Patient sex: M
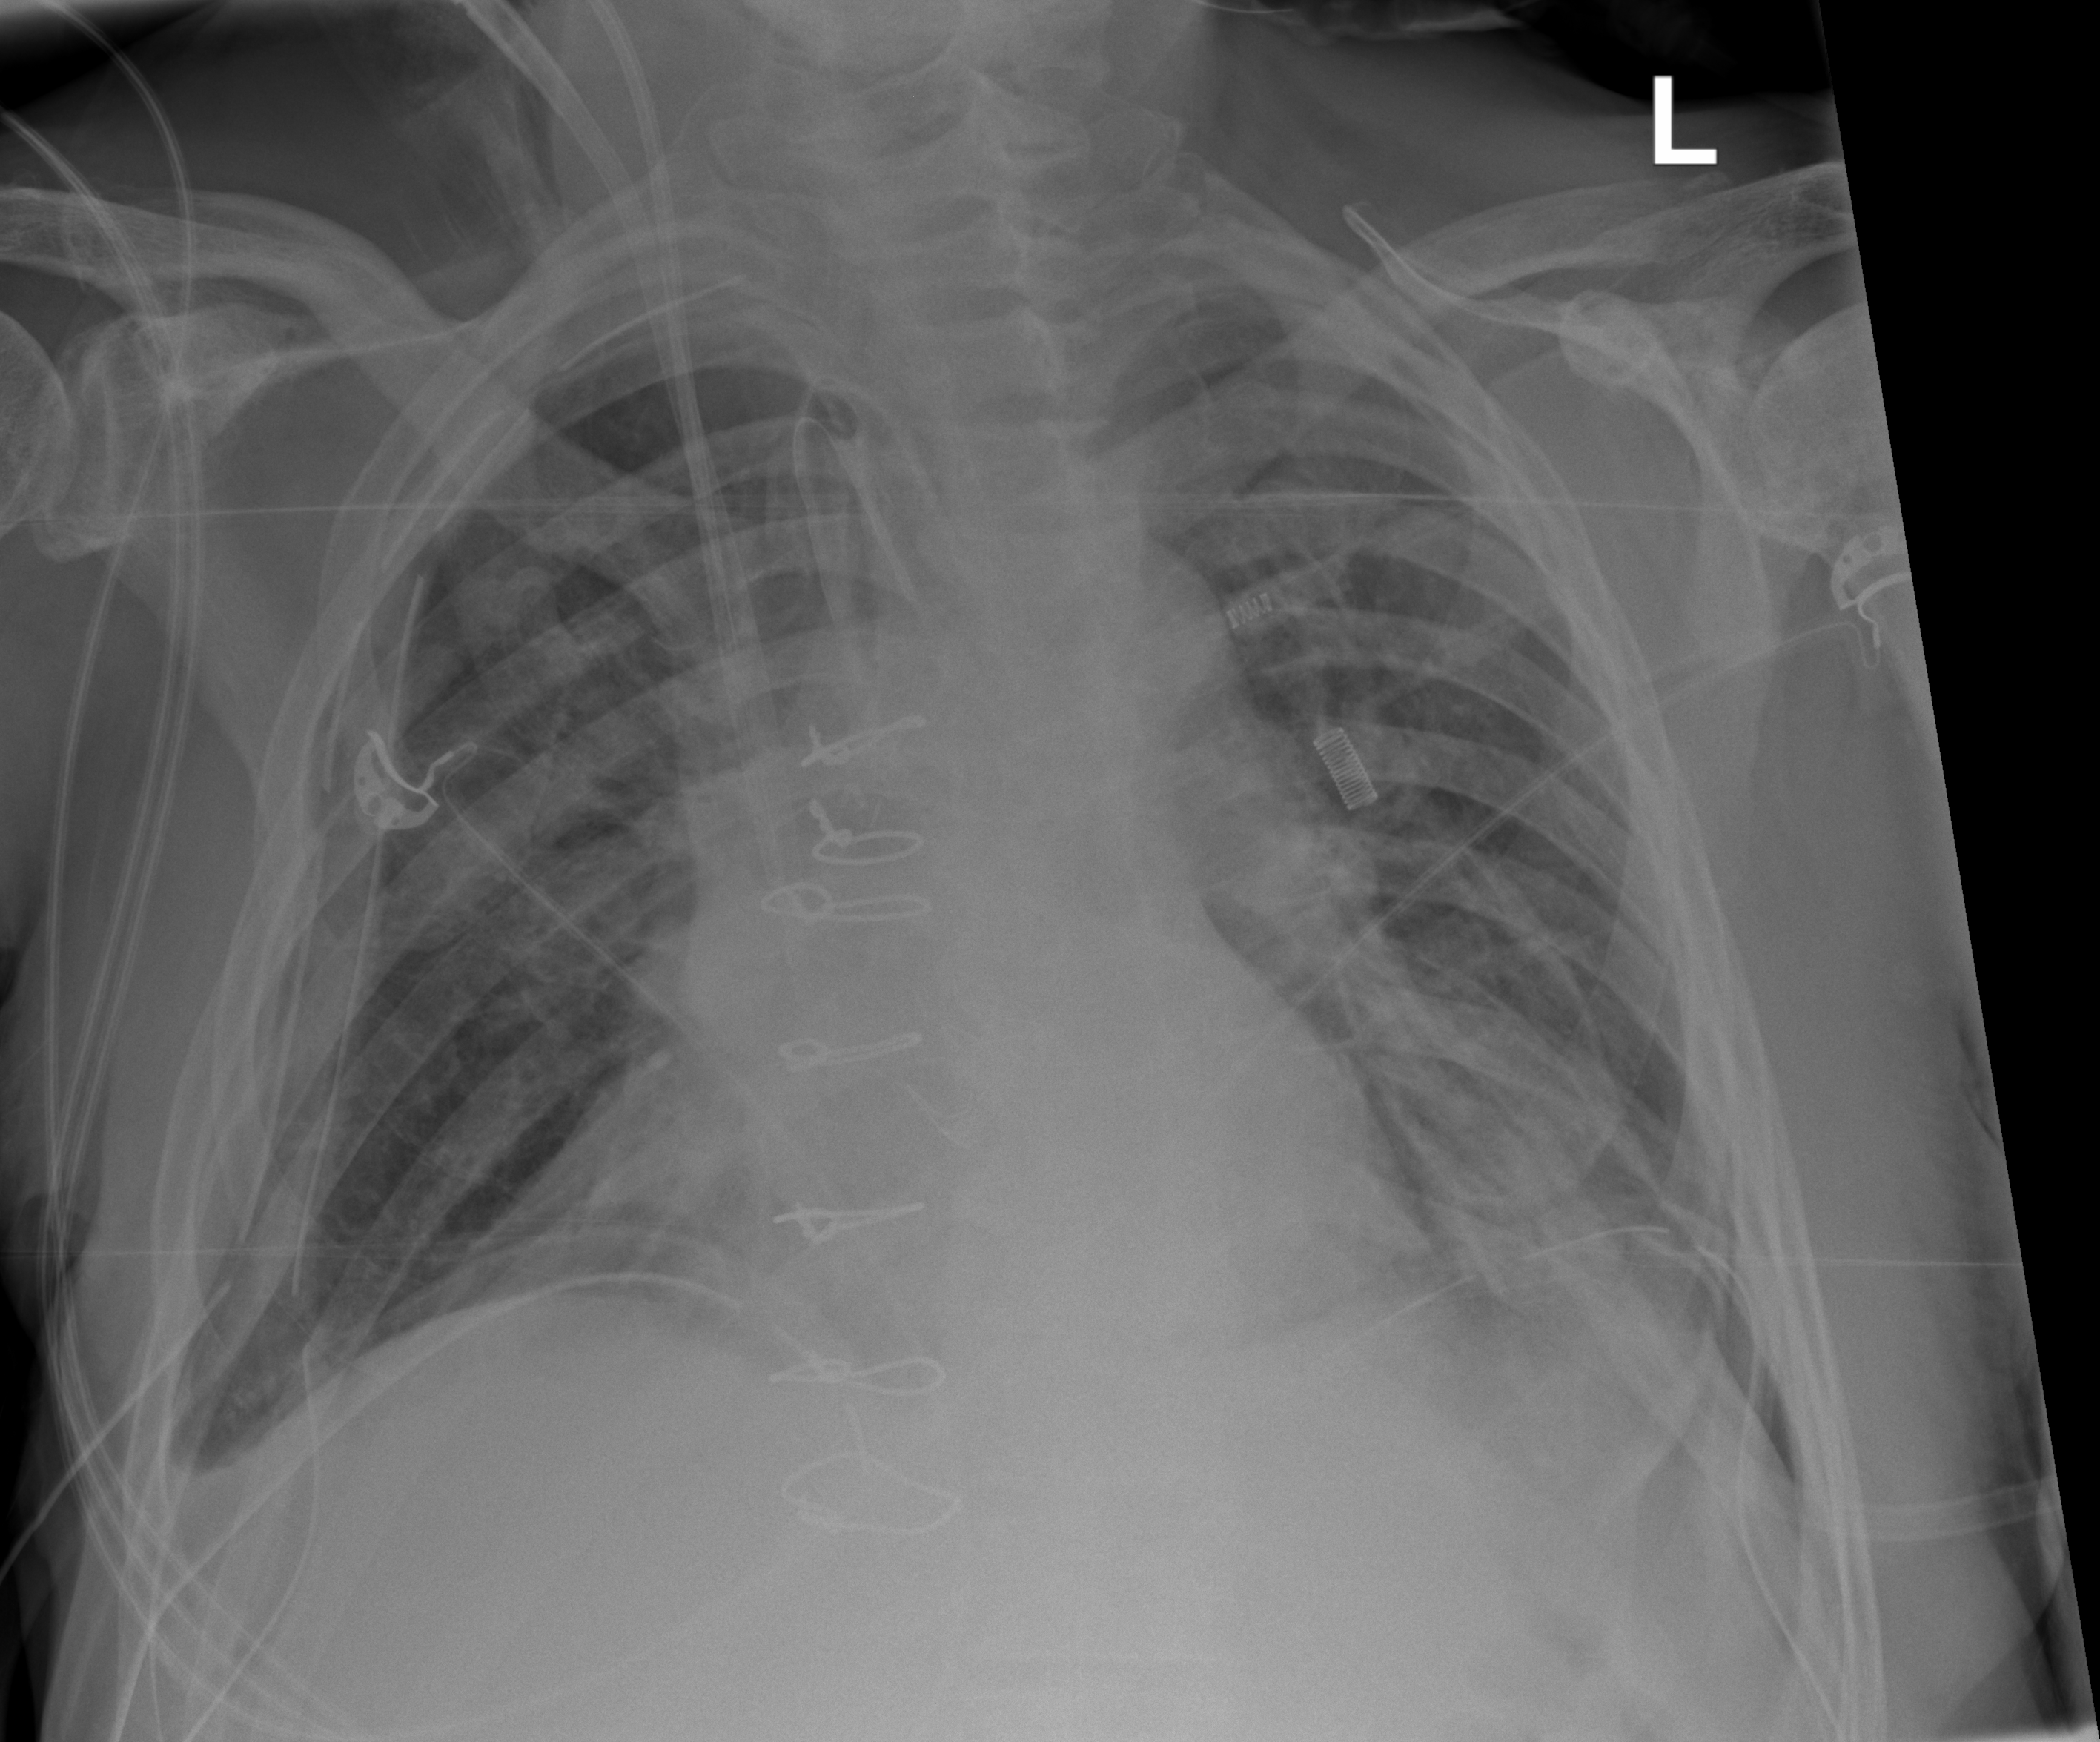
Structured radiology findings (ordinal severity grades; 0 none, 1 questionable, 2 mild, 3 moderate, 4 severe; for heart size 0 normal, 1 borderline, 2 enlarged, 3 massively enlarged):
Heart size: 2
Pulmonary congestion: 2
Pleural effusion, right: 2
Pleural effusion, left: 2
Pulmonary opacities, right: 2
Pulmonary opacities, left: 2
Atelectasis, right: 2
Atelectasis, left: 2